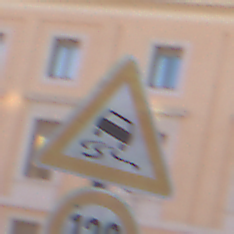
Verkehrszeichen: SchleuderOderRutschgefahr
Zusatzzeichen unten: Geschwindigkeit130
Umgebung: Outdoor, Urban
Tageszeit: SunriseSunset
Wetter: Clear
Licht: Natural
Jahreszeit: NotSpecified
Kontrast: MediumContrast